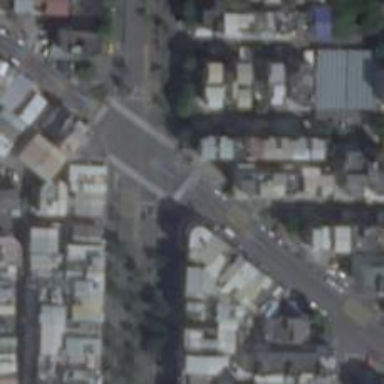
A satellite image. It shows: Marked crossing on the road.